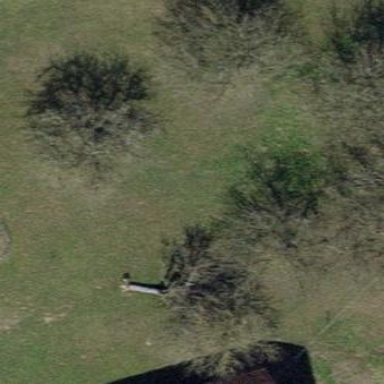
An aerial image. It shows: Orchard.